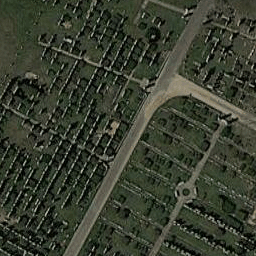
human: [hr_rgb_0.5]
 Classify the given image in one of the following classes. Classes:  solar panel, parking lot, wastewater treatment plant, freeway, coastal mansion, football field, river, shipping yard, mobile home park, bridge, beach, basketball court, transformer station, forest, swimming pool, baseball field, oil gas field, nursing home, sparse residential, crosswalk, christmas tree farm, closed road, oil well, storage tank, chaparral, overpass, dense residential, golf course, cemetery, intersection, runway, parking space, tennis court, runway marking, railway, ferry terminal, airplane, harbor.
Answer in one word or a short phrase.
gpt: cemetery